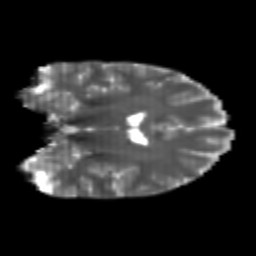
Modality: T2w
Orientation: coronal
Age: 24
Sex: female
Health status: healthy
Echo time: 0.074 s